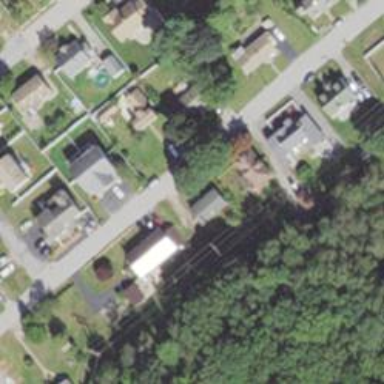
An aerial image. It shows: Residential driveway used as service road.